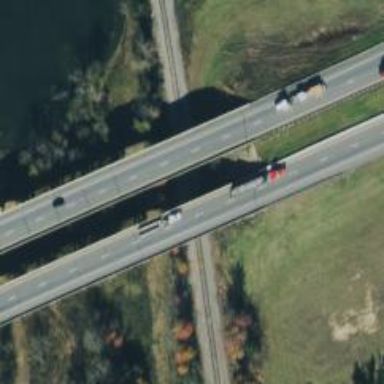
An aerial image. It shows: Asphalt bridge on motorway.